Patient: sex M, age 42
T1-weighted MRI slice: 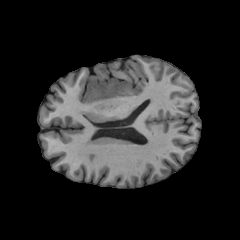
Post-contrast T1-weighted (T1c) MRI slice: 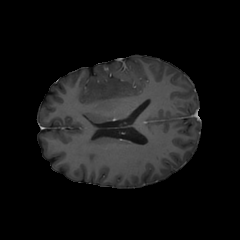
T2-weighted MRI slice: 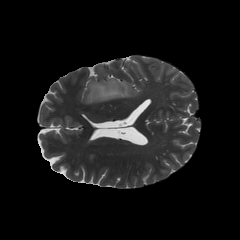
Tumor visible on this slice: yes
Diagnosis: Astrocytoma, IDH-mutant
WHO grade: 4